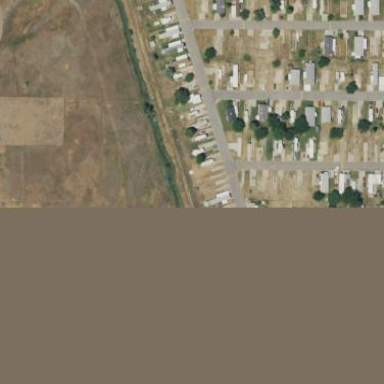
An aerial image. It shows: Residential area designated as trailer park.